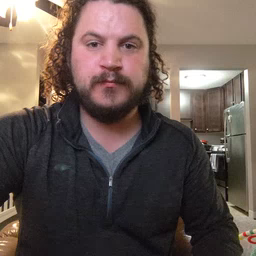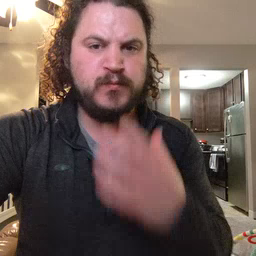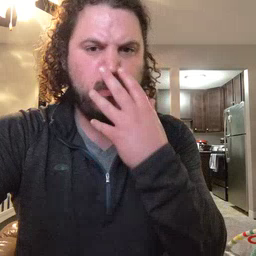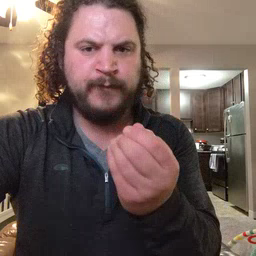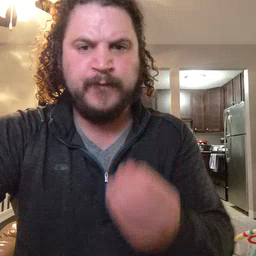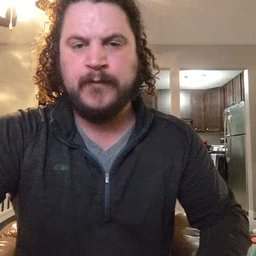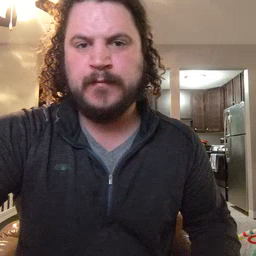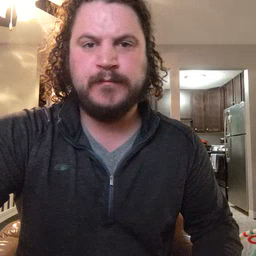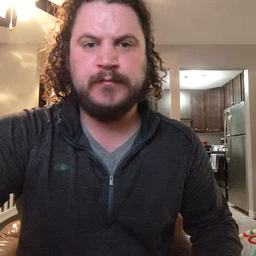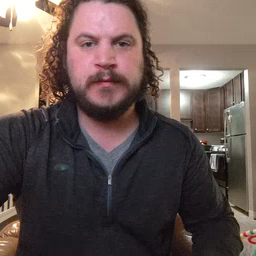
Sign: wolf